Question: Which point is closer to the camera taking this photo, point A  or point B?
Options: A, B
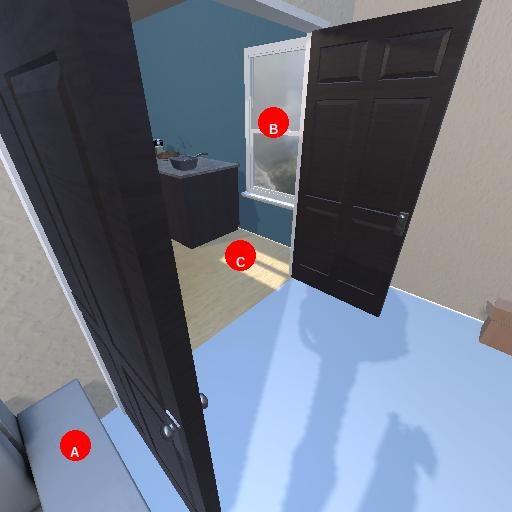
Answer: A